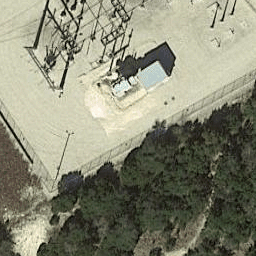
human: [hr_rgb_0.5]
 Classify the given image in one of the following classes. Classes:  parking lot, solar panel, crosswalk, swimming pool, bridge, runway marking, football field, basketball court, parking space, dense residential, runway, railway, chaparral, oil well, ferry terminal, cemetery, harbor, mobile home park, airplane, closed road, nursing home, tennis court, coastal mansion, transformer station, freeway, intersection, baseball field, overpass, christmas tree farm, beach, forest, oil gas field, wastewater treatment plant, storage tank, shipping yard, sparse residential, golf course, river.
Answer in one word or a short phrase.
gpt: transformer station